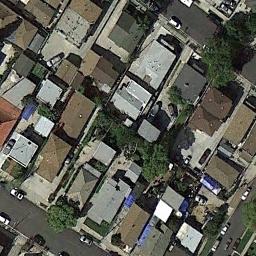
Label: dense_residential